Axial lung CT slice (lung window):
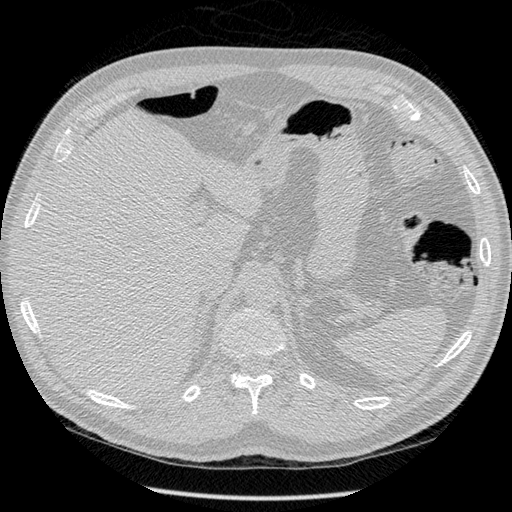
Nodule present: no